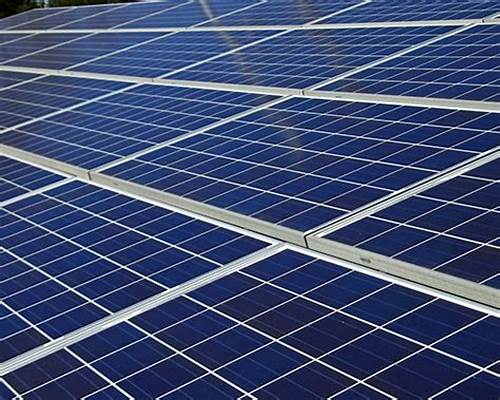
Label: Clean